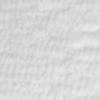
Label: no_change